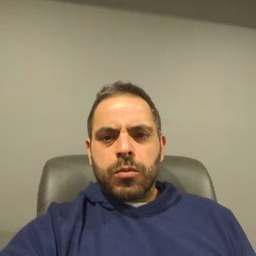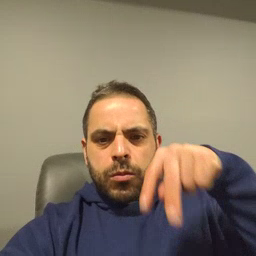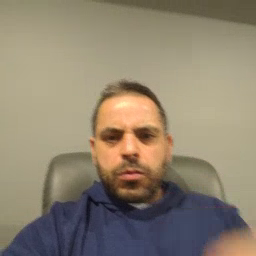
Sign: ride